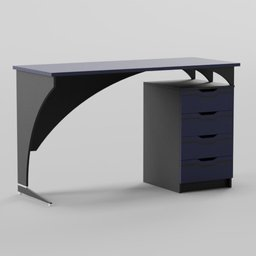
Label: furniture